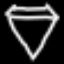
Label: diamond